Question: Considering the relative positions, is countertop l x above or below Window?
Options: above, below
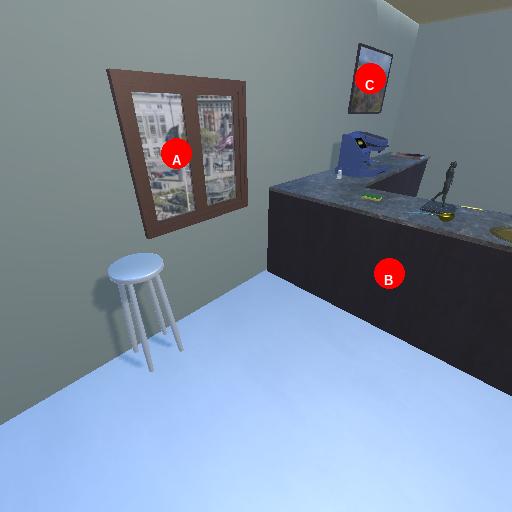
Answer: above